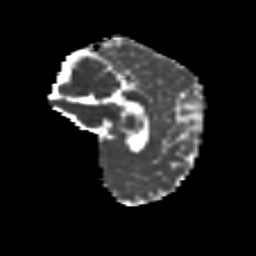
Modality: MD
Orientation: sagittal
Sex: male
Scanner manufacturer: siemens
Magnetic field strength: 3 T
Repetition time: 5 s
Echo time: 0.071 s